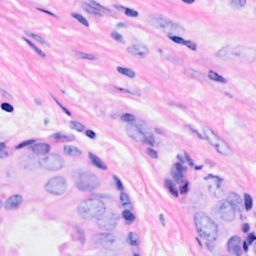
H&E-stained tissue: Breast